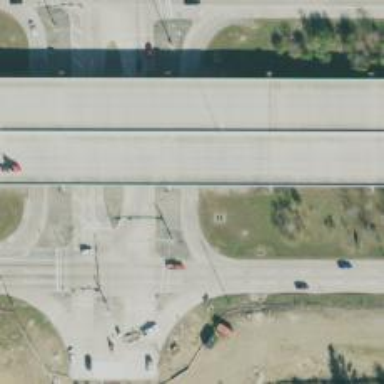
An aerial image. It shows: Frontage road connected to secondary link road.